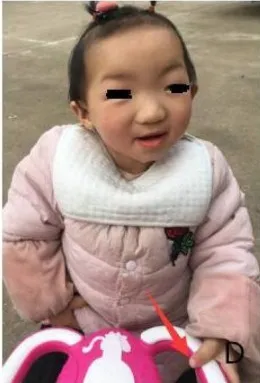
Phenotypes presented in the patient with KAT6B genetic variant. (D) Stand up with assistance when she was 19 months.
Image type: medical_photograph (other_medical_photograph)